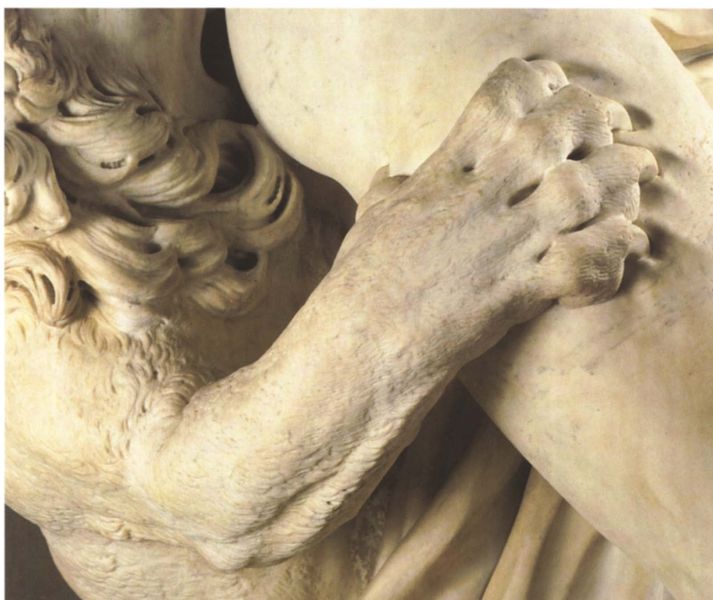
Titel: Milon von Kroton
Künstler: Pierre Puget
Institution: Paris, Louvre
Schlagwörter: haut, mann, weiß, ausschnitt, marmor, tier, mensch, renaissance, skulptur, statue, fell, mähne, bein, italien, detail, foto, fleisch, krallen, pfote, maul, kralle, löwe, herkules, mamor, europa, klauen, tatze, michelangelo, scharf, pranke, beißen, po, maromr, eurpopa